Question: I'm working on a project that requires a button to only be pressed once a translucent screen has been slid up. This allows for access to the main button (Press Me, in the picture). I would like for the top screen to be translucent so a user can see the button behind it, but I would also like to have buttons (green buttons 1, 2, and 3) on the top screen. Are there any good tutorials on this? I have looked, but haven't found much that relates a whole lot. If you have any sugguestions please let me know. I'd also like to know how difficult this is since I'm new to Java/Android. Here's the illustration to give you a better idea of what I want:

This would work similar to how the iPhone has the screen that can be pulled down from the top, but this one is always down and can be moved upward. Let me know if you have any suggestions.
Thanks!
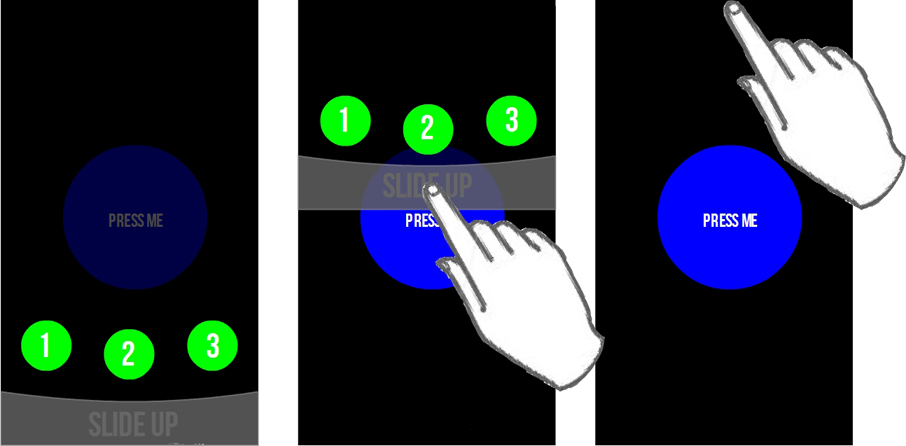
Answer: I have try this demo for My requirement and it helps me a lot: <URL>
Just Try it for your purpose and it will surly help you.
Enjoy. :)